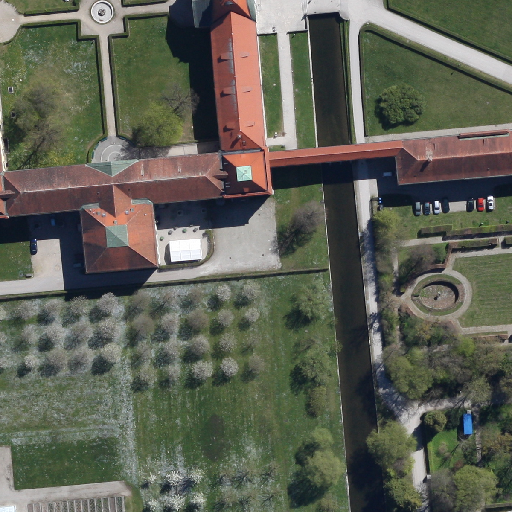
Referring expression: car